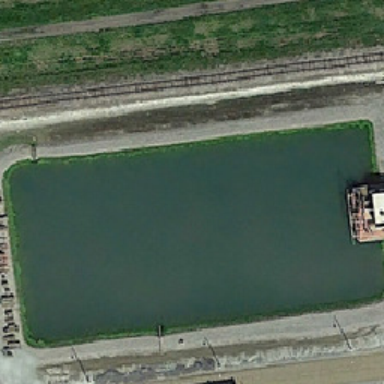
Rectangular pond is near the green meadow .